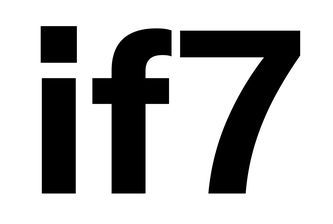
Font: InstrumentSans_Bold